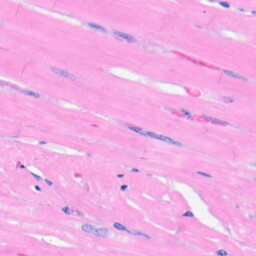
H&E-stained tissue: Heart